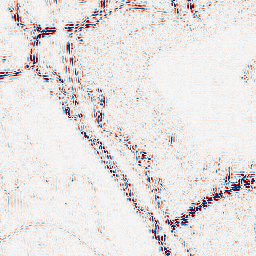
Category: wavelet
Decomposition family: wavelet_biorthogonal
Decomposition parameters: wavelet: bior2.4
level: 2
Upsampling method: bilinear
Upsampling parameters: scale: 2
Upsampling scale: 2